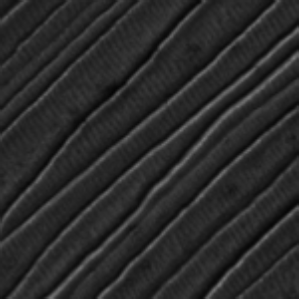
Label: frost